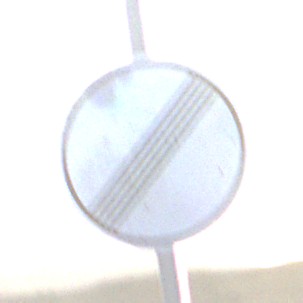
Verkehrszeichen: EndeSaemtlicherBegrenzungen
Umgebung: Outdoor, Nature
Tageszeit: SunriseSunset
Wetter: PartlyCloudy
Licht: Natural
Jahreszeit: NotSpecified
Kontrast: HighContrast